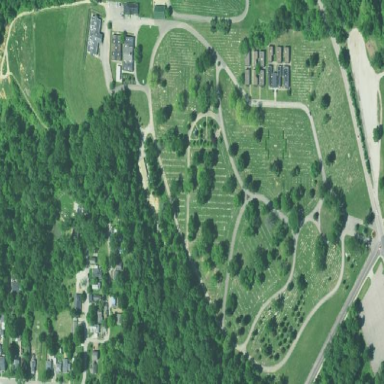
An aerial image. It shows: Cemetery.